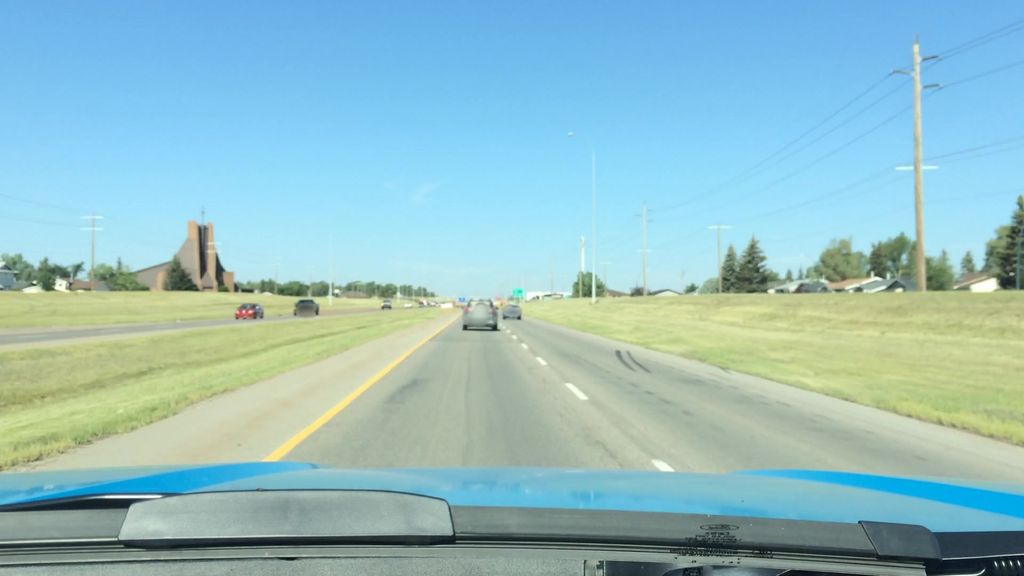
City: calgary